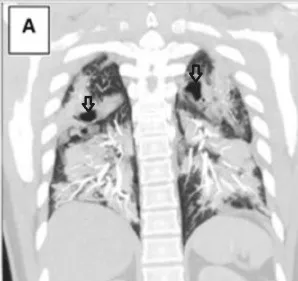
Coronal and axial CT imaging showing extensive consolidation and ground-glass opacities bilaterally with pneumatoceles (arrows). A: Coronal CT demonstrating extensive consolidation and bilateral pneumatoceles (arrows).
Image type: radiology (ct)